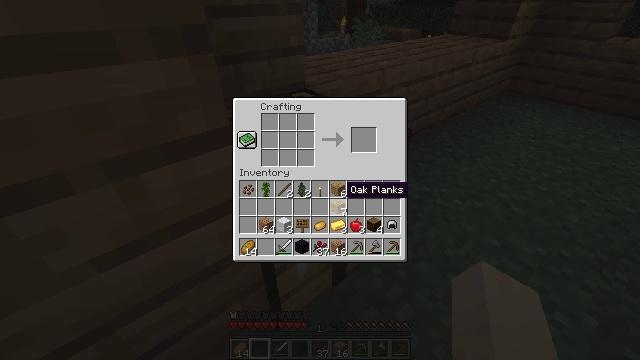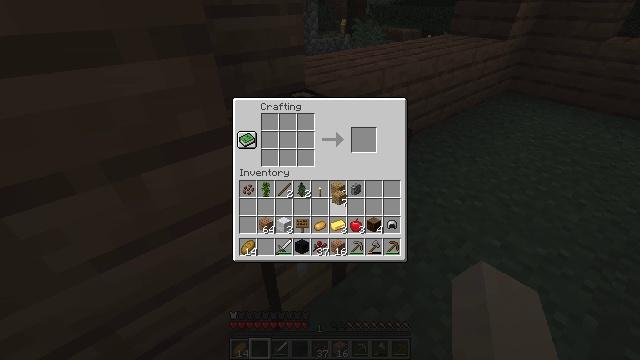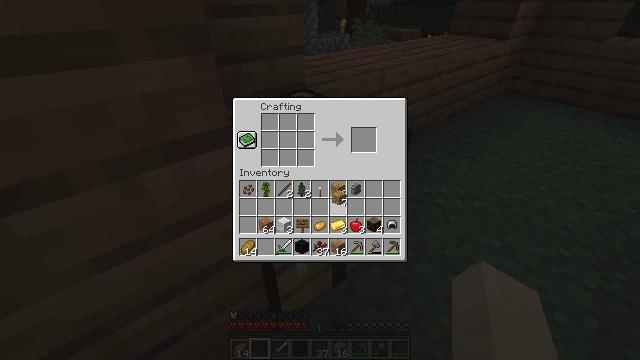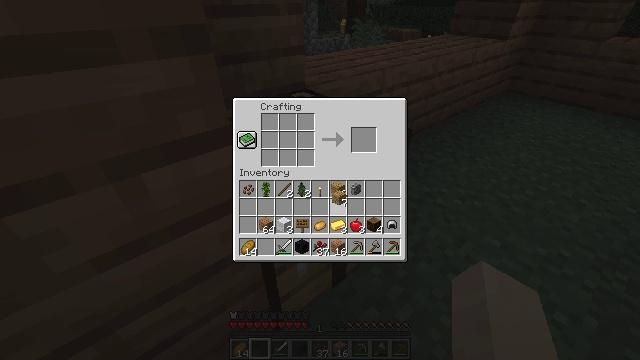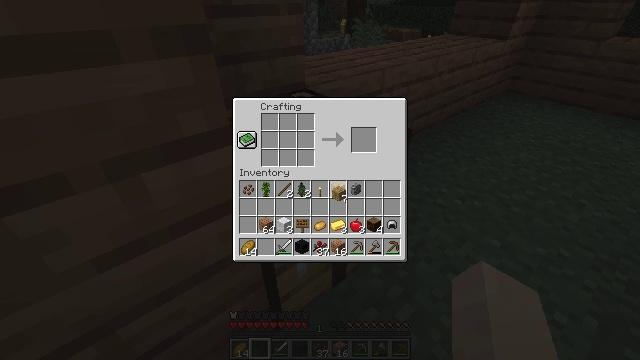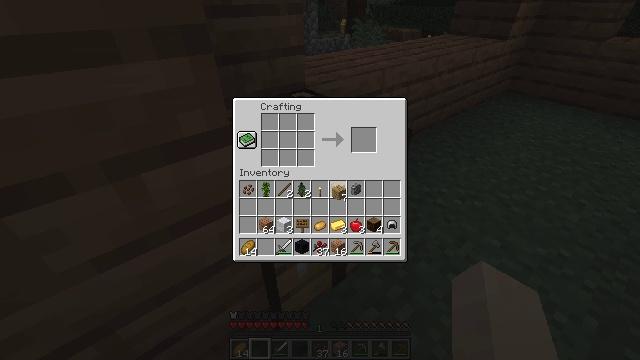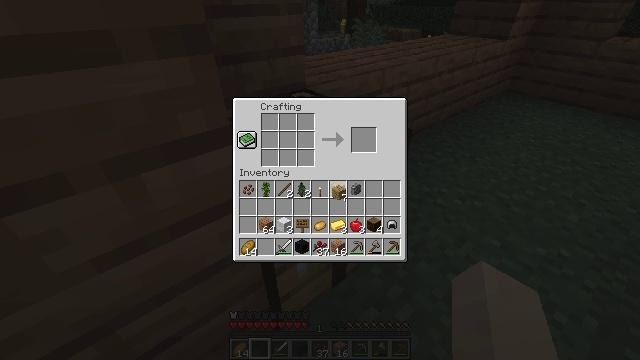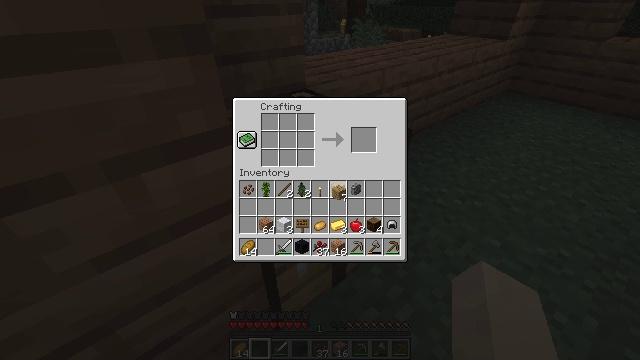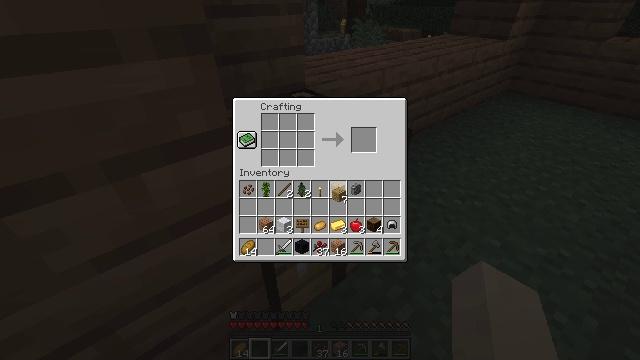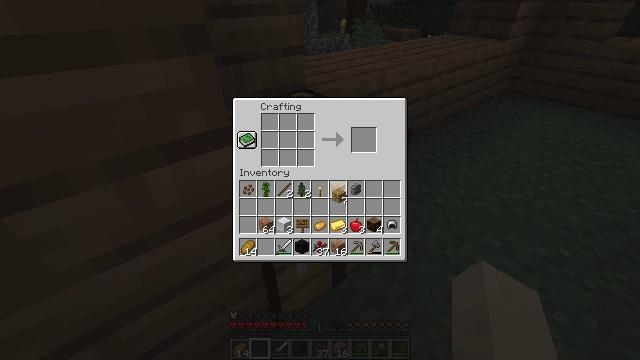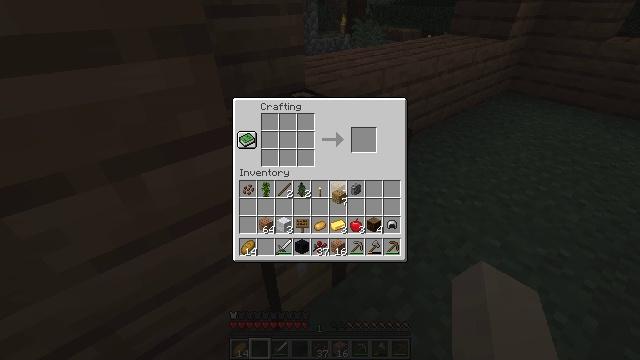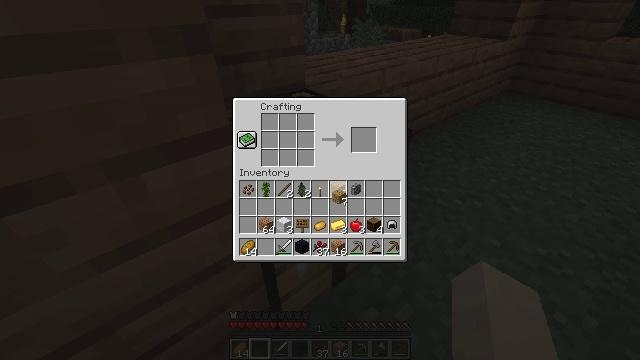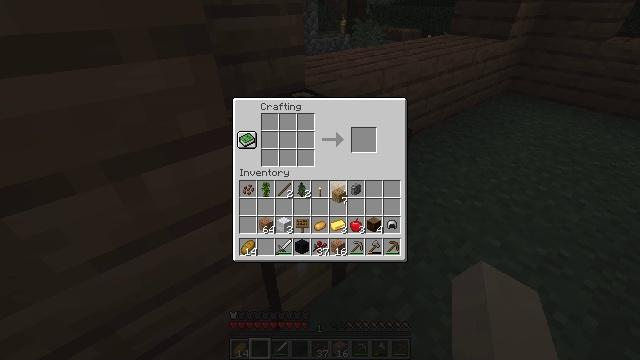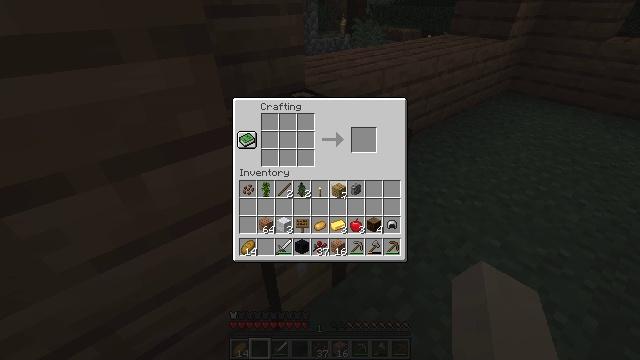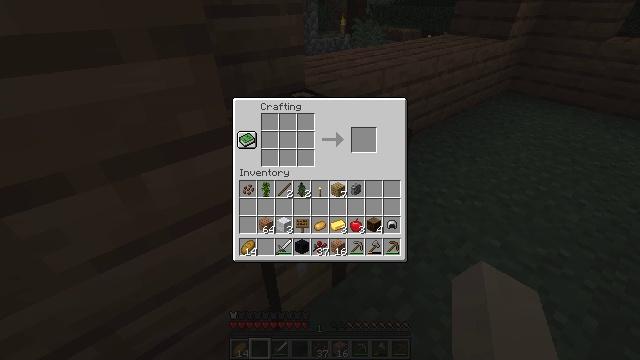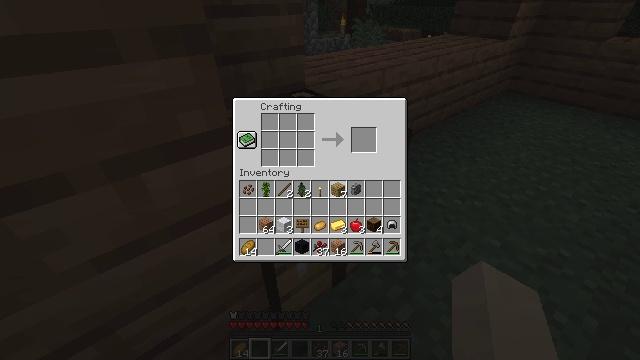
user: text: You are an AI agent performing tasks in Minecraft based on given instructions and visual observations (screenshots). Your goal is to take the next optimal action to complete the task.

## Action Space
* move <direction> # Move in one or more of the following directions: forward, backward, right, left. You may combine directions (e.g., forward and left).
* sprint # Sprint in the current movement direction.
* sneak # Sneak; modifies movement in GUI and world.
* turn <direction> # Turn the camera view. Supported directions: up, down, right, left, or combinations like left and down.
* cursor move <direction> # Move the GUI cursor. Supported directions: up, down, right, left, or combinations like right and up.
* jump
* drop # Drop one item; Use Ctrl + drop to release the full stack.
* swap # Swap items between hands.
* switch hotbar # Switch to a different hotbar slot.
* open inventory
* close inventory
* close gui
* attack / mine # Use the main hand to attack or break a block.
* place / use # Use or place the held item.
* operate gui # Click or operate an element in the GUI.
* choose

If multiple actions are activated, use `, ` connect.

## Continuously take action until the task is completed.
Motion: motion action
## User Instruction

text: Craft a jungle door.
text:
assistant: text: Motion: operate gui
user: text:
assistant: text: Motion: operate gui
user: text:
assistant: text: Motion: operate gui
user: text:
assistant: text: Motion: no_op
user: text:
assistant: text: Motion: no_op
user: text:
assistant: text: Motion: no_op
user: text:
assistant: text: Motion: no_op
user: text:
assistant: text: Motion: no_op
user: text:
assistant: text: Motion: no_op
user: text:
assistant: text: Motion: no_op
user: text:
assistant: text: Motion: no_op
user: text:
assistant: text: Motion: no_op
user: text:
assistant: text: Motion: operate gui
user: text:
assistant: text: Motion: operate gui
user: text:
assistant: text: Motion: operate gui
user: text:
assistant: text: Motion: no_op
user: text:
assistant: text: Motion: cursor move left and down
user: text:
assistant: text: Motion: cursor move left and down
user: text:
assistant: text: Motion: no_op
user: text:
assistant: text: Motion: no_op
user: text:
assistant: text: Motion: no_op
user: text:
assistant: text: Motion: cursor move left
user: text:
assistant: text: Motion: cursor move left
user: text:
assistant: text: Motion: no_op
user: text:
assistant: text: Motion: no_op
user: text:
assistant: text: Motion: operate gui
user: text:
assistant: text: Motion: operate gui
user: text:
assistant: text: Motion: no_op
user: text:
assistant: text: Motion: cursor move right and up
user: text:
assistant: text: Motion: cursor move right and up